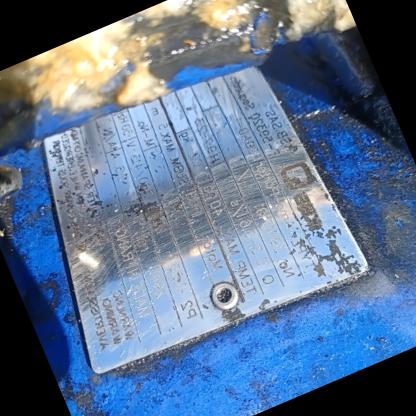
Klasa: tabliczka-znamionowa